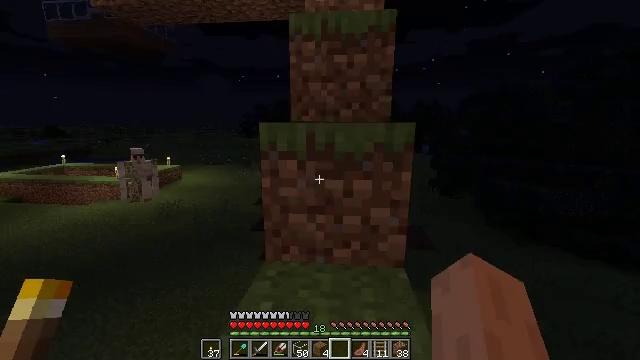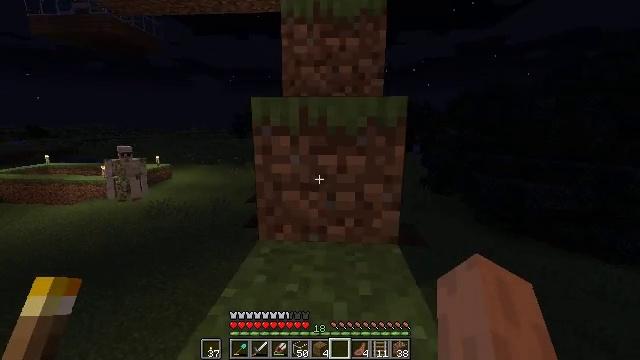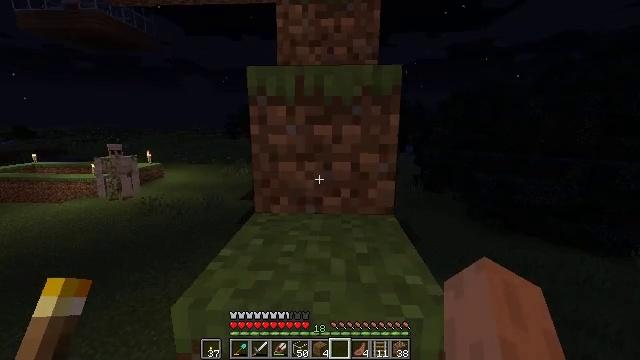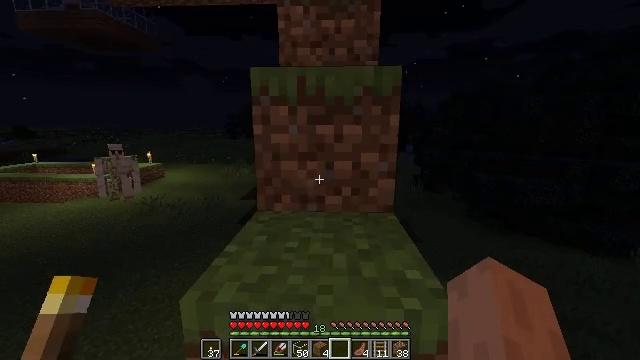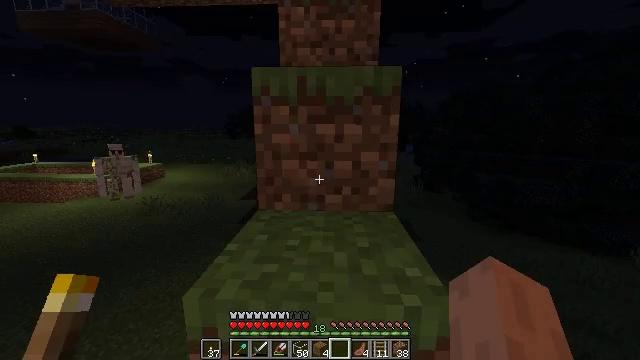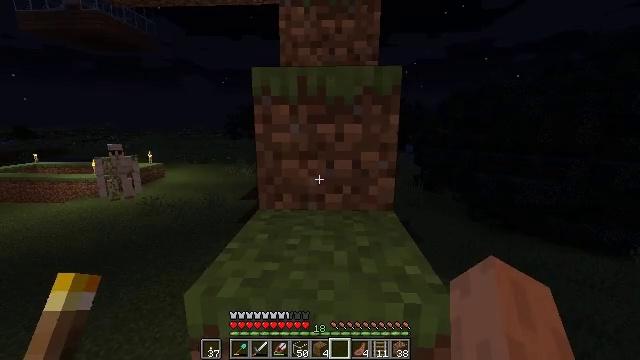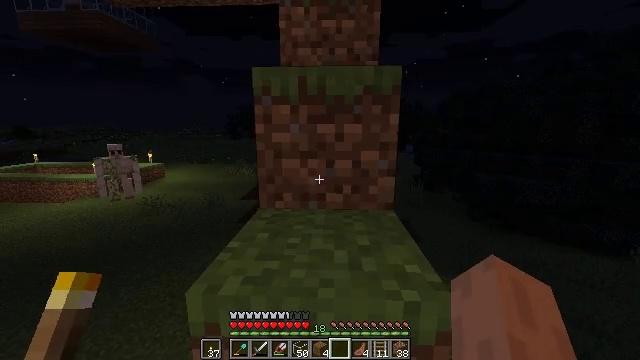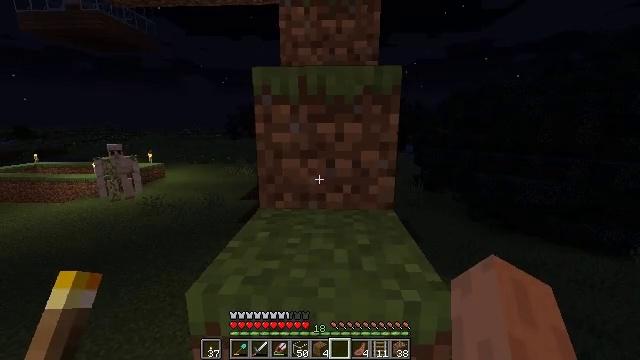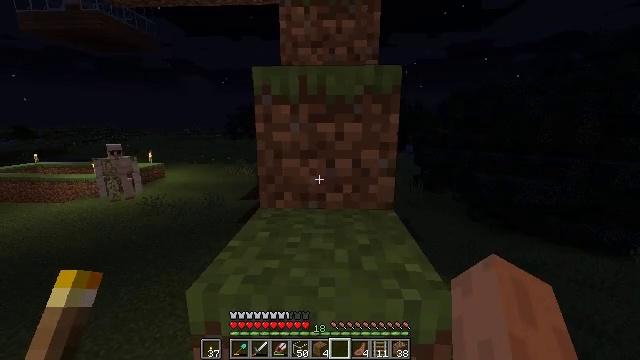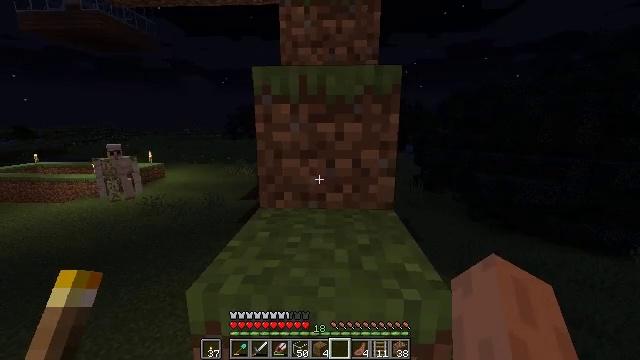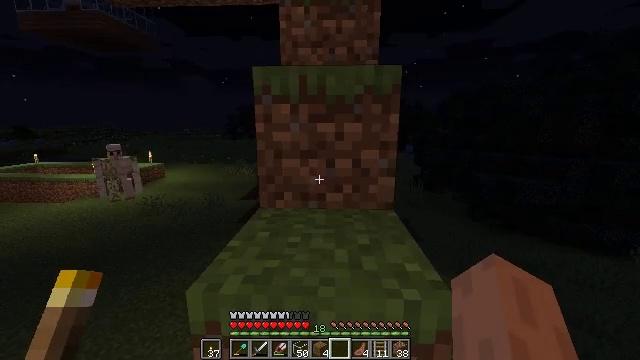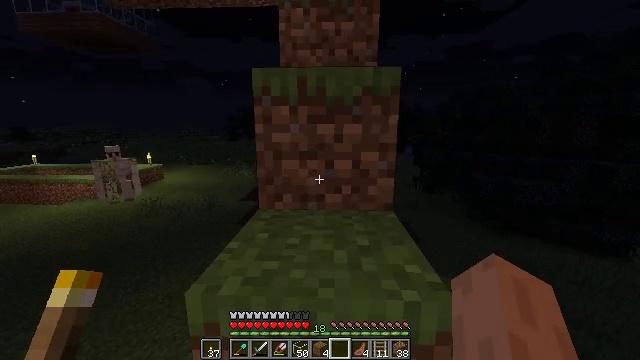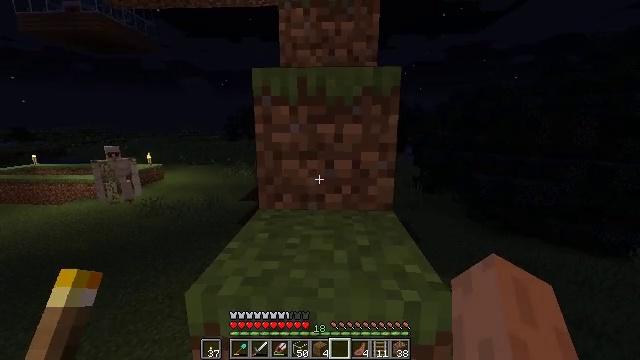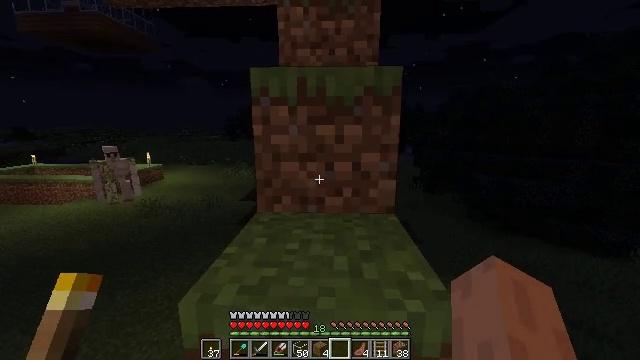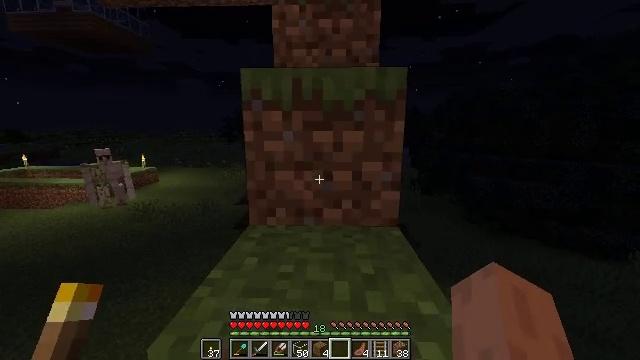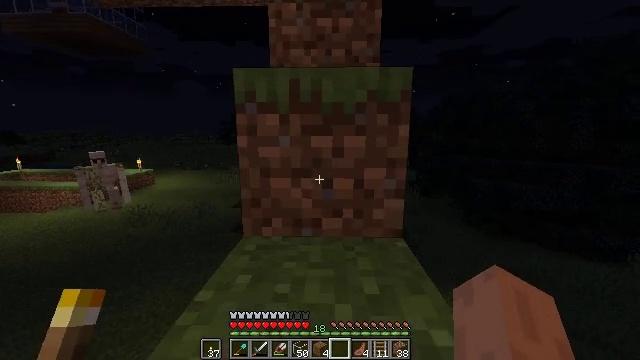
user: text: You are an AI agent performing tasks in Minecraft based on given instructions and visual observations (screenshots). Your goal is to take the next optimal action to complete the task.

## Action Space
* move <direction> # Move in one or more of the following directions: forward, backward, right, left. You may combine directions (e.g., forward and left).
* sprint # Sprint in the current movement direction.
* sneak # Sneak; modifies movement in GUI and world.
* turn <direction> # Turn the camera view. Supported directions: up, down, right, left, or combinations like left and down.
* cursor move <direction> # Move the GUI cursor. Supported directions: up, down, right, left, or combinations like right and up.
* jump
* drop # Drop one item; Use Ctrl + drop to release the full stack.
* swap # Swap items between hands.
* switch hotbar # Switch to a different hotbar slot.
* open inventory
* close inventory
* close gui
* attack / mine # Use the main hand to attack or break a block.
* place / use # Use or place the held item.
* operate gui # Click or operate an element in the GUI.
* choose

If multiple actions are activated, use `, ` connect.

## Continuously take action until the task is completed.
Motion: motion action
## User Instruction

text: Shatter the glass to collect it.
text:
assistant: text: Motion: turn right
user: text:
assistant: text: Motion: turn right
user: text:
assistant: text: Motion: no_op
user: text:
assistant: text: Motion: no_op
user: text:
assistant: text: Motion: no_op
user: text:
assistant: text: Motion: no_op
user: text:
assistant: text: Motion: no_op
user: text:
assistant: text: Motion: no_op
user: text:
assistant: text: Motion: no_op
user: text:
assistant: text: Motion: no_op
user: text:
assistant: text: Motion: no_op
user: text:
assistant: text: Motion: no_op
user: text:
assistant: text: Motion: move forward
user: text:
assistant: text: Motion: move forward
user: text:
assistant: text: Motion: move forward
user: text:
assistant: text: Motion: move forward, jump
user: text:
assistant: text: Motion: move forward, jump
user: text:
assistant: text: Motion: move forward, jump
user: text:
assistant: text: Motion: move forward, jump
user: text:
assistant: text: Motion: move forward, jump
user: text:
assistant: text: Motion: move forward, jump
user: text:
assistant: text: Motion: move forward, jump
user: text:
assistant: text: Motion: move forward, jump
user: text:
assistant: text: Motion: move forward, sprint, jump
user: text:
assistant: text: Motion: move forward, sprint, jump
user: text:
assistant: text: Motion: move forward, sprint, jump
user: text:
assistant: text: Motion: move forward, jump
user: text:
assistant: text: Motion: move forward, jump
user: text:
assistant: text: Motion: move forward, jump
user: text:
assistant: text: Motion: move forward, jump